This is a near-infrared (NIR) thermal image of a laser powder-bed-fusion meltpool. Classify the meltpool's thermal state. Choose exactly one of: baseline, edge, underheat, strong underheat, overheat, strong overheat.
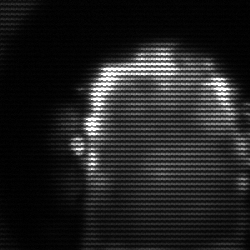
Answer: baseline